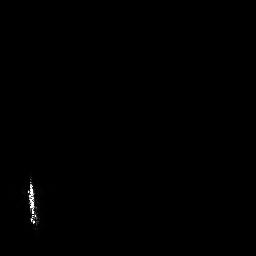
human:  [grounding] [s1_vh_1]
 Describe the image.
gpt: In the satellite image, there is  <ref>1 medium ship </ref> <box>[[9, 66, 15, 87, 0]]</box> located at bottom left.